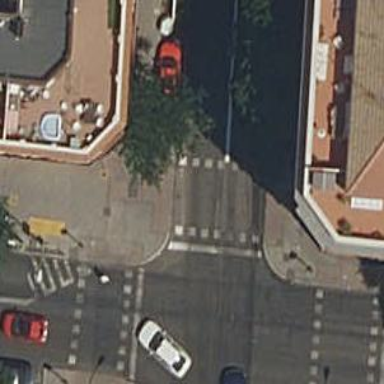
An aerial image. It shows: Crossing with traffic signals.